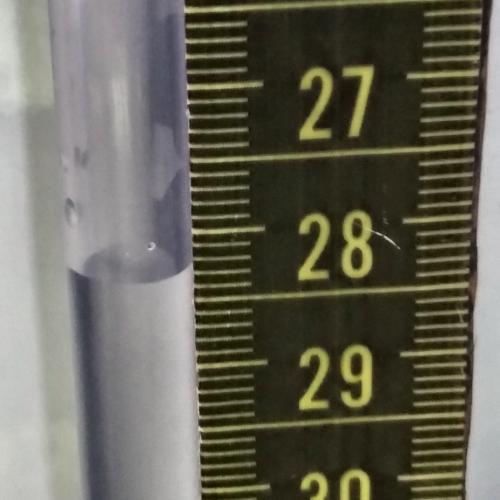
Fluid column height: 28.3 cm